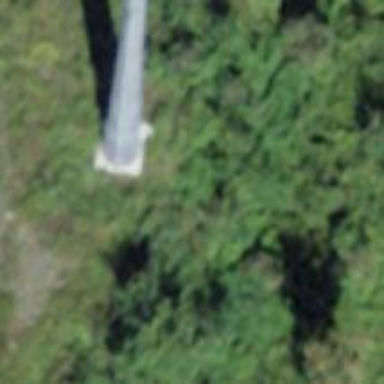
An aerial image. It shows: Pylon for aerialway.